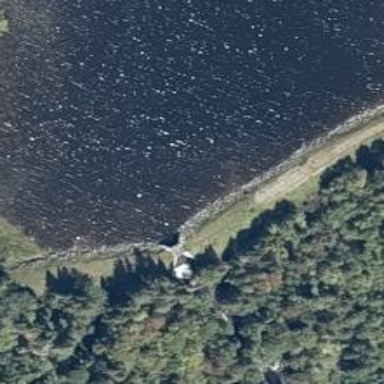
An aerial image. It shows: Dam along waterway.